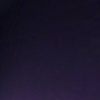
Label: space